Question: I want search result like Google search.
Here if I search for 'tokyo' then it gives me four results containing place 'tokyo'.
Same functionality I want to do using Foursquare API. Currently I am able to find near places from current position or given position.
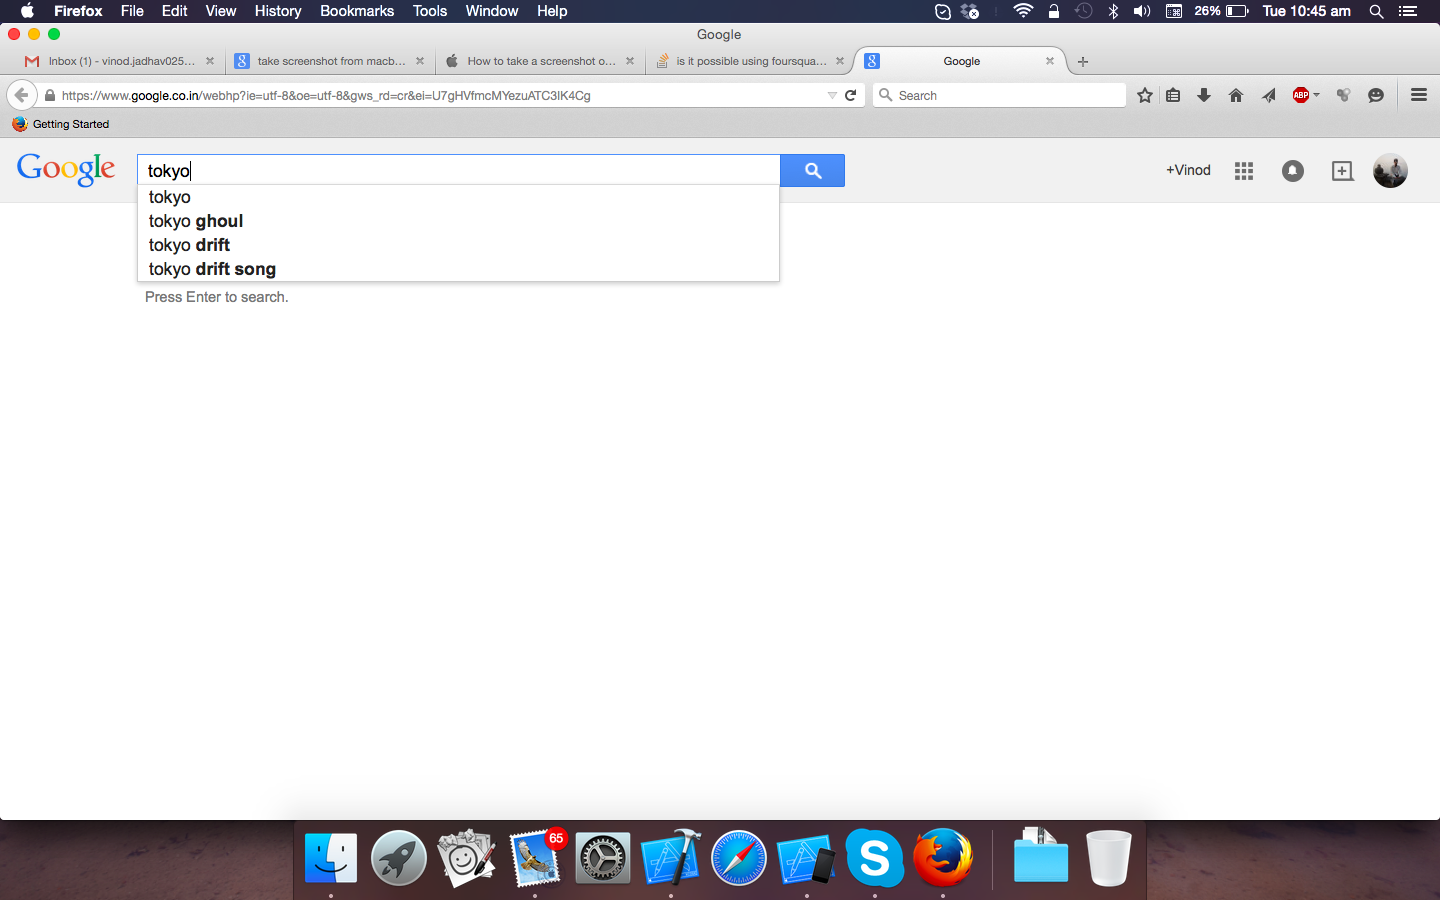
Answer: You need to use the <URL> endpoint and use the so that it will return matches based on your keyword. Since you're on iOS you can use UITableView to show the results as search suggestions or other libraries that fit your requirement. Since it will be like an autocomplete/autosuggest search, I suggest that you try to call the endpoint on the change event of the text field with a delay.
Example using <URL> Library for iOS:
'''
AFHTTPRequestOperationManager *manager = [AFHTTPRequestOperationManager manager];
NSMutableDictionary *params = [[NSMutableDictionary alloc] init];
[params setObject:FOURSQUARE_CLIENTID forKey:@"client_id"];
[params setObject:FOURSQUARE_CLIENTSECRET forKey:@"client_secret"];
[params setObject:searchTextField.text forKey:@"query"];
[params setObject:LatLong forKey:@"ll"];
[params setObject:FOURSQUARE_VERSION forKey:@"v"];
[manager GET:@"https://api.foursquare.com/v2/venues/search" parameters:nil success:^(AFHTTPRequestOperation *operation, id responseObject) {
NSLog(@"JSON: %@", responseObject);
//Process the JSON response here and output each venue name as search suggestion
} failure:^(AFHTTPRequestOperation *operation, NSError *error) {
NSLog(@"Error: %@", error);
}];
'''
I suggest you read more on the <URL> and how to process JSON results and show them to a UITableView if you don't know how to yet.
Also notice that you still have to provide your "ll" as parameter since you can only query for nearby places using the endpoint.
For global search and not using "ll" or "nearby" parameter. You can try to use the global intent which according to the documentation:
> Finds the most globally relevant venues for the search, independent of
location. Ignores all other parameters other than query and limit.